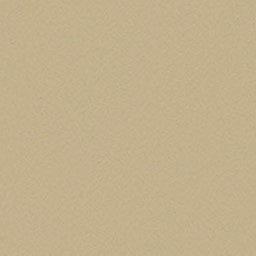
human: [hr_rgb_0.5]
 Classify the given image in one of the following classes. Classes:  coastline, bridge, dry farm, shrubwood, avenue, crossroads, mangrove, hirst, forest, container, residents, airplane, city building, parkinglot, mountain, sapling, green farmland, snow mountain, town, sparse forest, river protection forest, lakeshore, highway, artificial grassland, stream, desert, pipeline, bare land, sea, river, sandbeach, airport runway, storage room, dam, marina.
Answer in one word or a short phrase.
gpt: desert